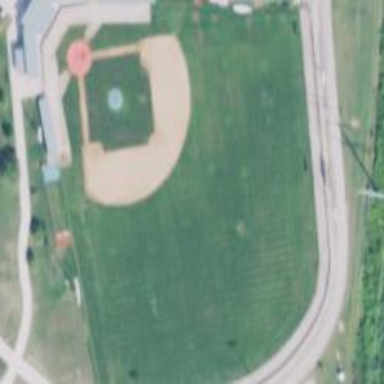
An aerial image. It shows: Baseball stadium.